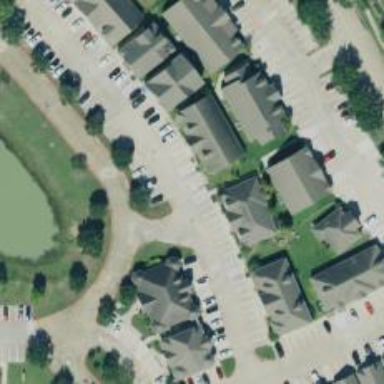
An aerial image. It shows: Parking space is available.